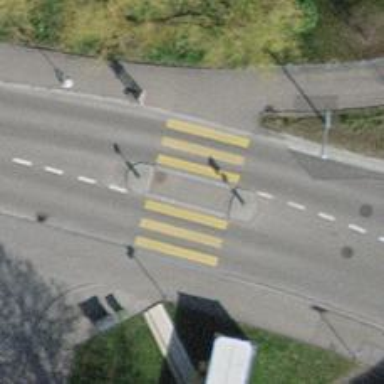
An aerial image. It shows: Uncontrolled zebra crossing with central island.